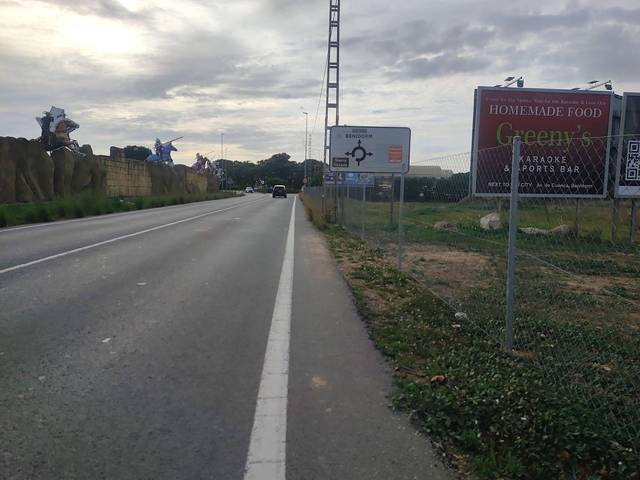
Region: Spain
Coordinates: 38.565, -0.08861